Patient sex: M
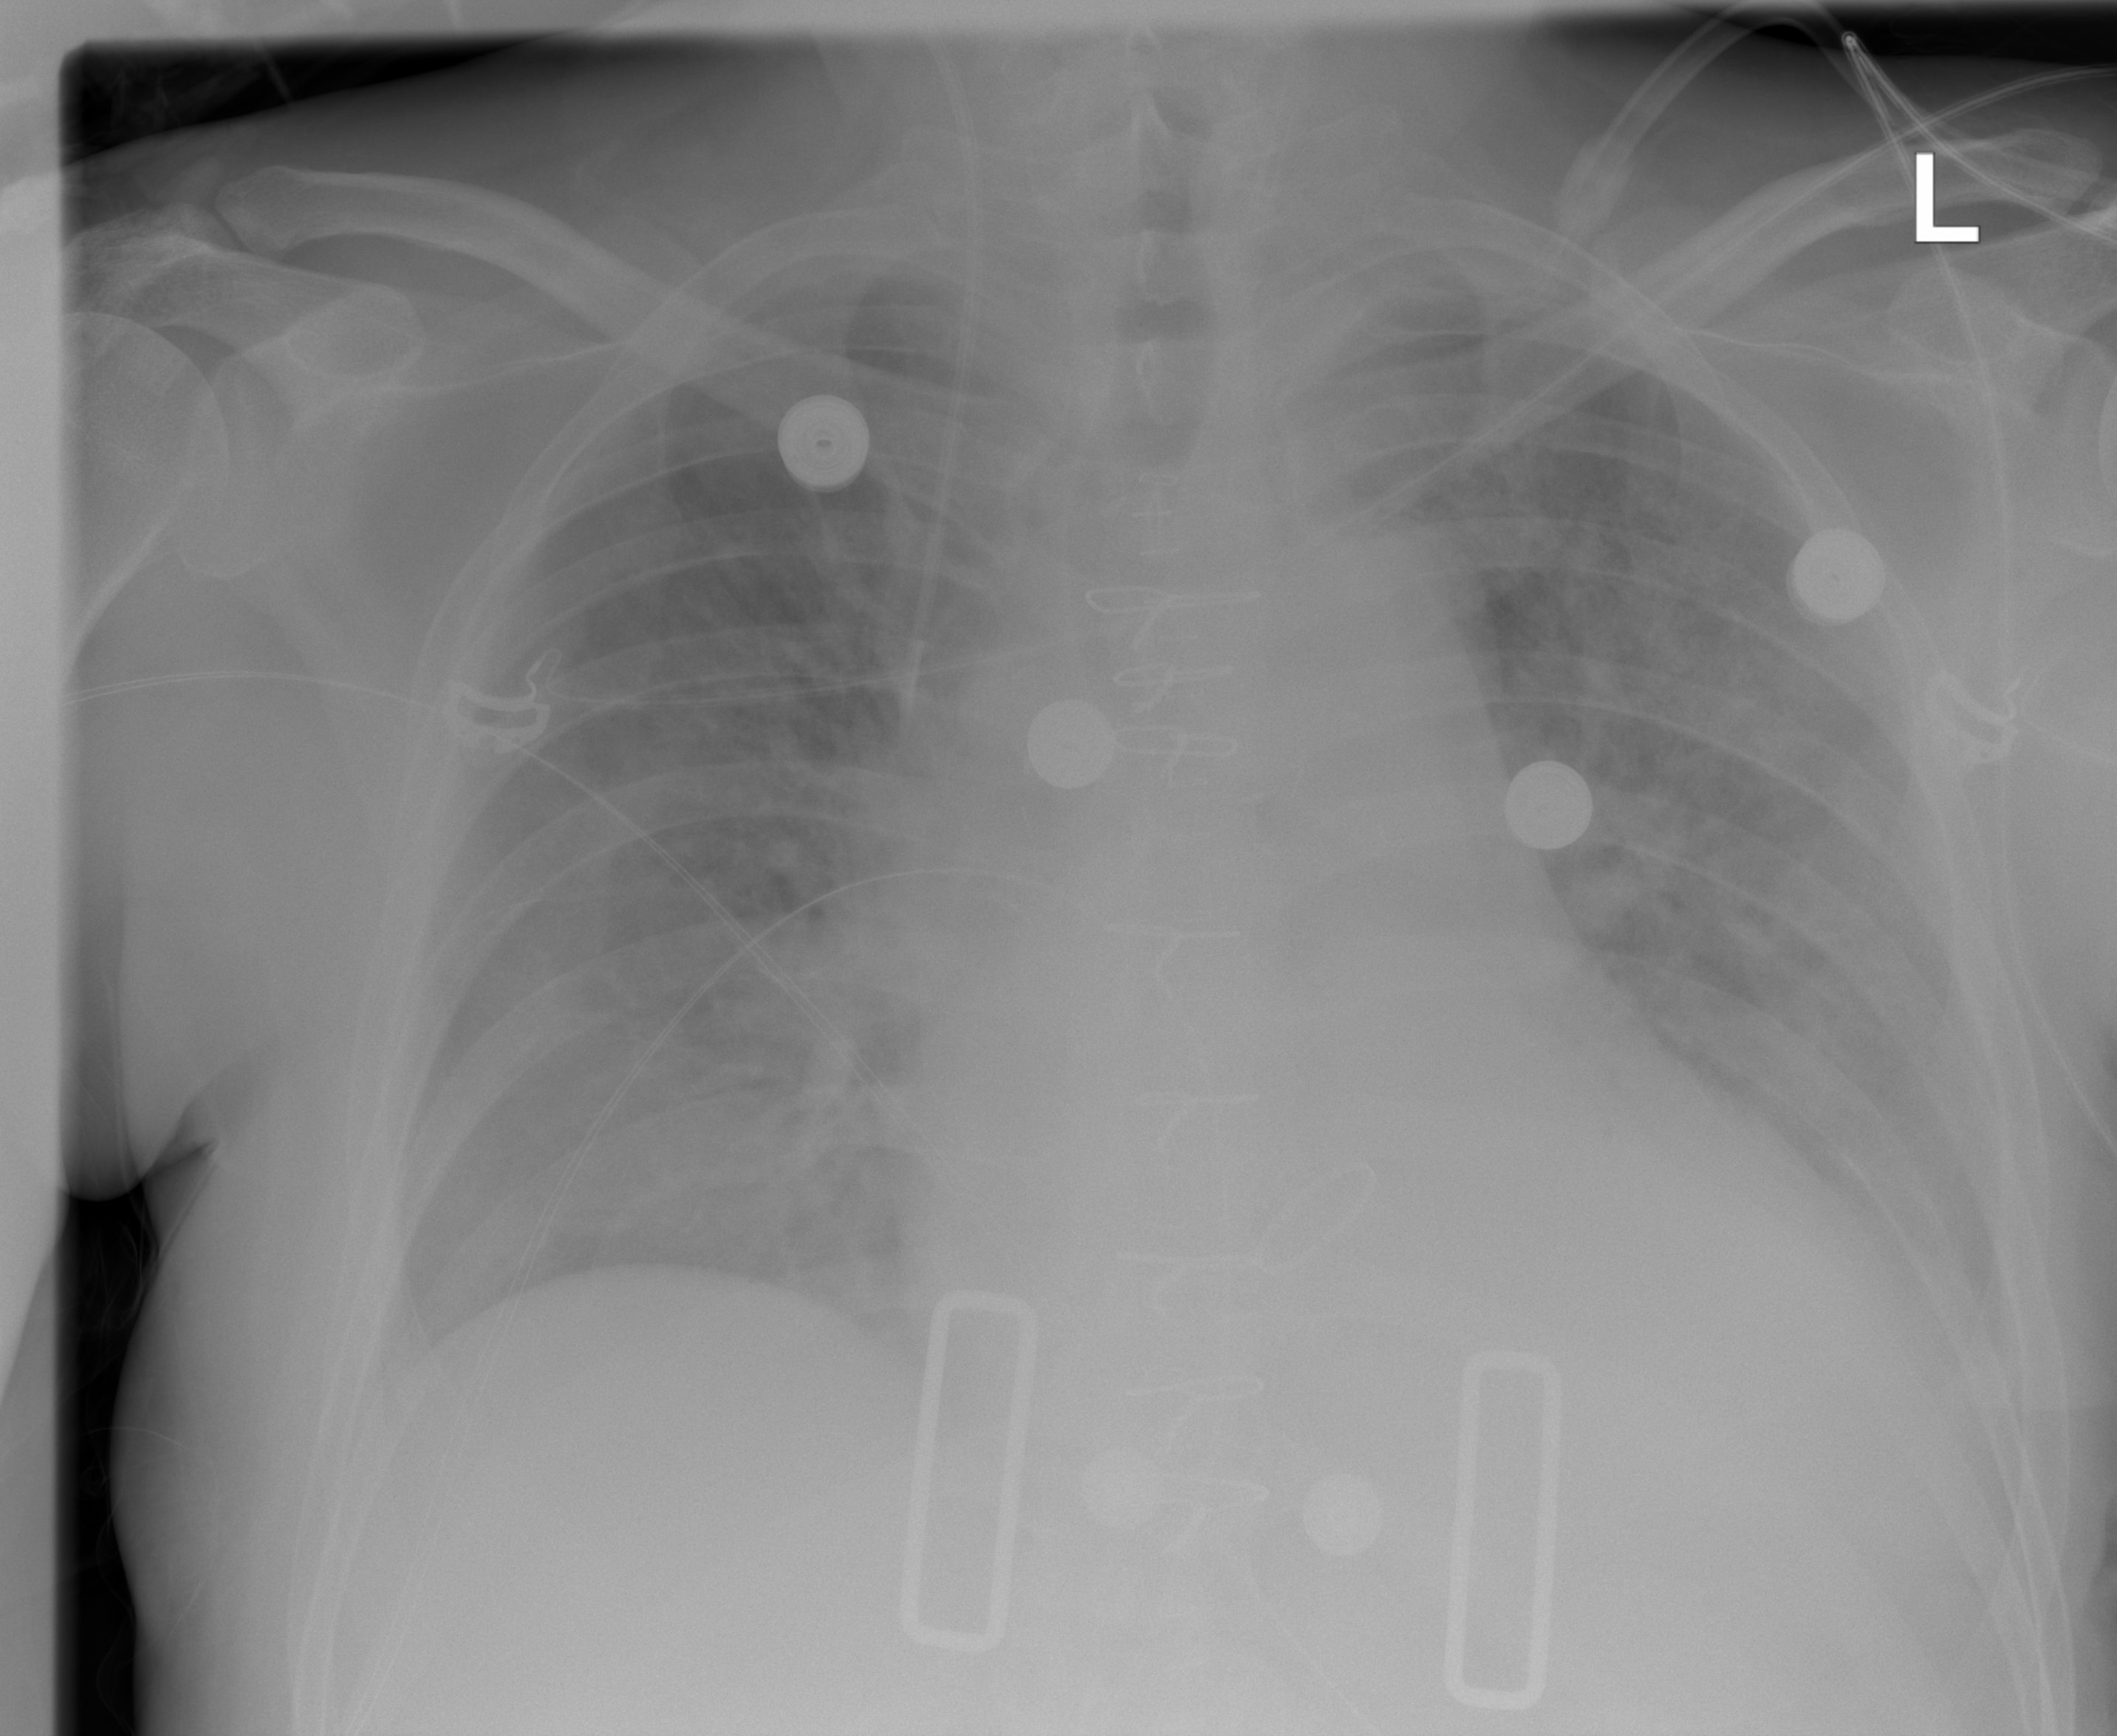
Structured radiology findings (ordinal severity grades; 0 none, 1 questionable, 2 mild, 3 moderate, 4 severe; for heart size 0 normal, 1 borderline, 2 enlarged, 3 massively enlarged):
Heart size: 2
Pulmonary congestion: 0
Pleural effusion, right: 2
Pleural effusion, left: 2
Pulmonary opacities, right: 0
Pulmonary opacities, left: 0
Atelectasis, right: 2
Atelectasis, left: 2